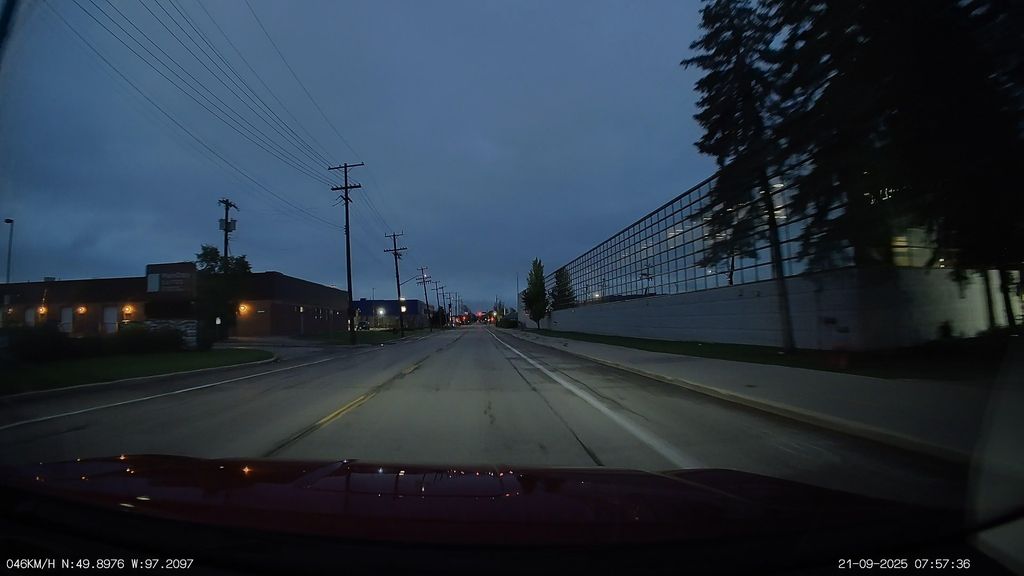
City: winnipeg